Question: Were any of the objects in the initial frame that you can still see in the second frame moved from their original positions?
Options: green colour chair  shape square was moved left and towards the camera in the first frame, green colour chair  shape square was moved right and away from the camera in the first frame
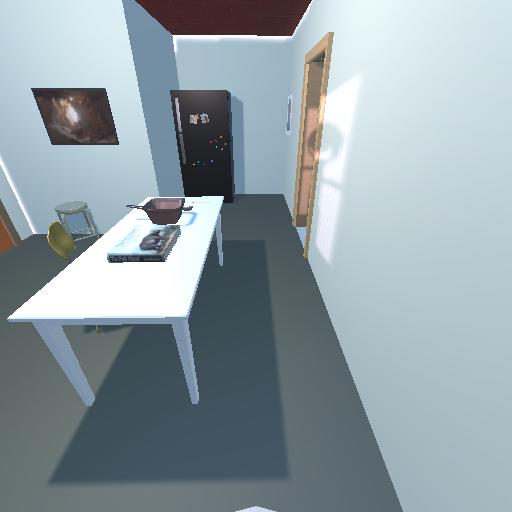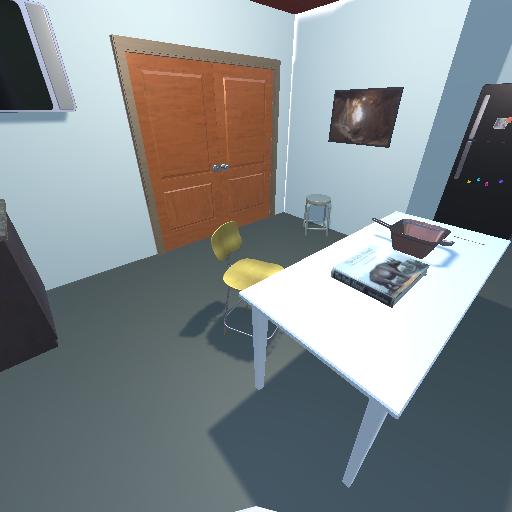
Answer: green colour chair  shape square was moved left and towards the camera in the first frame